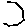
Label: hexagon